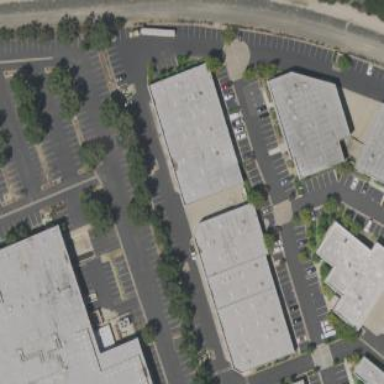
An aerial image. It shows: Commercial building.